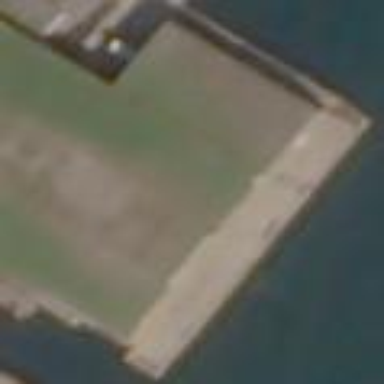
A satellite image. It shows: Man-made pier.